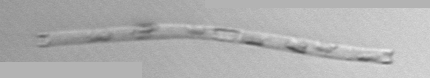
Label: Eucampia_morphytype1